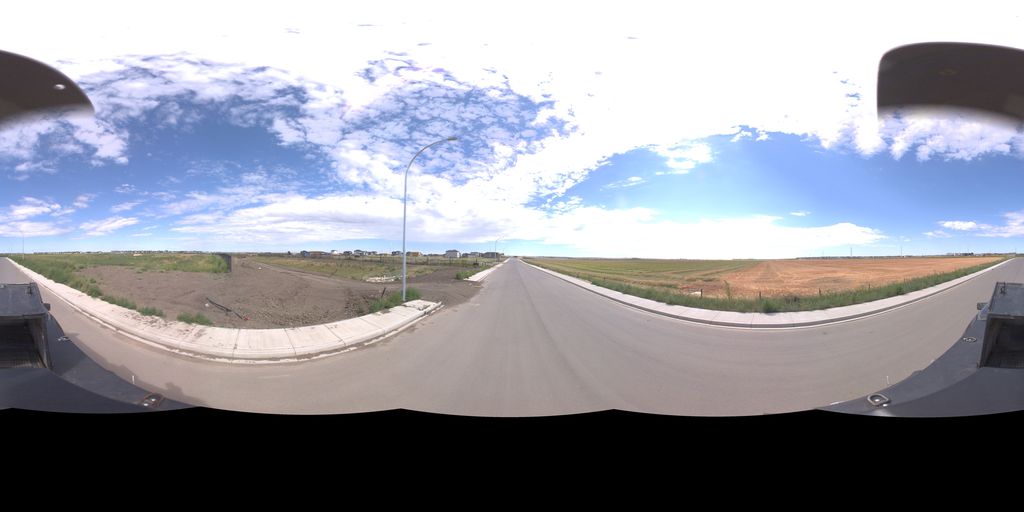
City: saskatoon